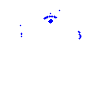
Particle: proton